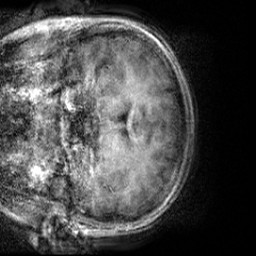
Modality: T1w
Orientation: coronal
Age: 20
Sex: female
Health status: healthy
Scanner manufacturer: siemens
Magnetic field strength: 3 T
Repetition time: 2 s
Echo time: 0.00232 s